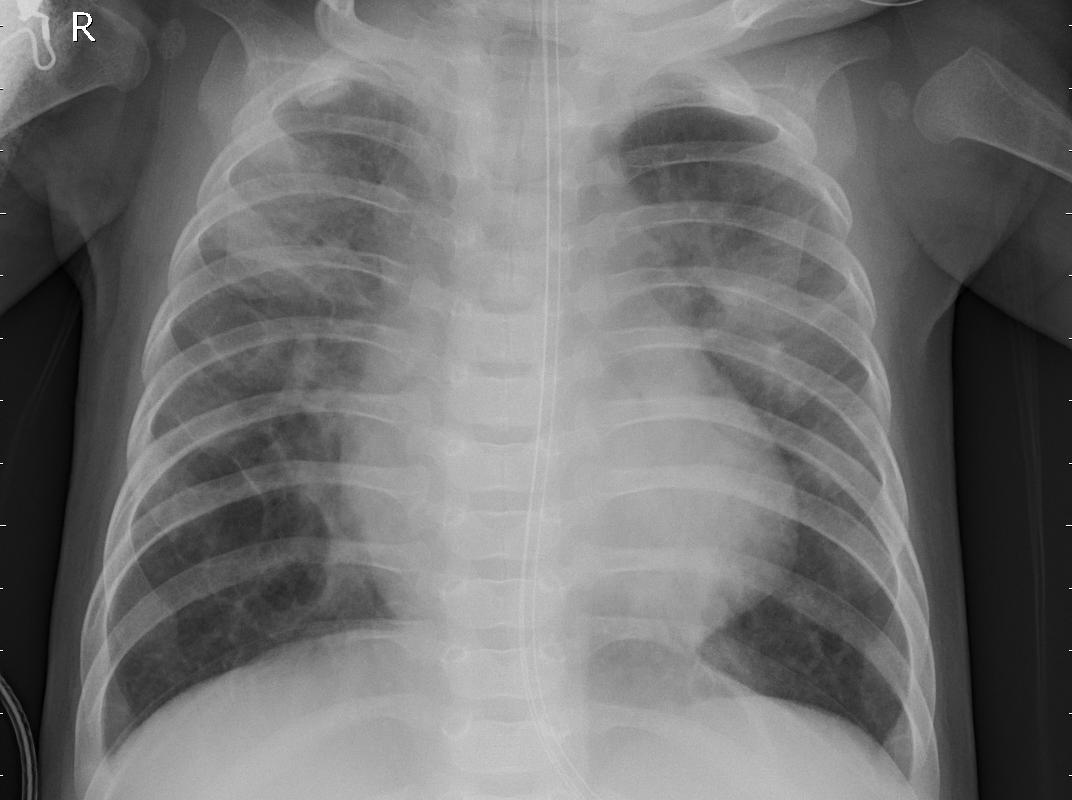
Diagnosis: PNEUMONIA